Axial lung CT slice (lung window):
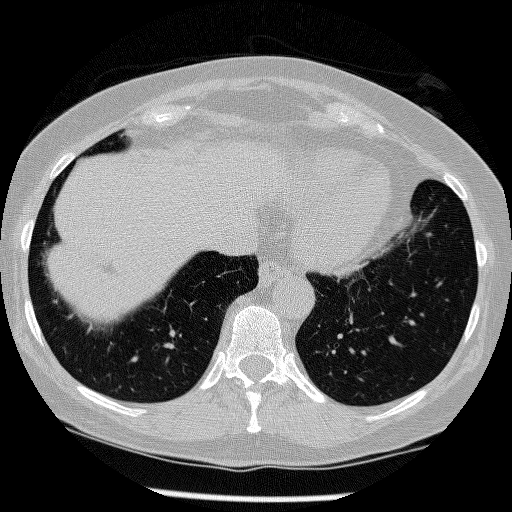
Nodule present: no